Question: Is there a way Eclipse will <URL> classes from java package as 'java.util.List' without the need to choose it explicitly in every class?
(even without + + )
When I write List and eclipse auto import 'java.util.List' instead of suggesting irrelevant List as 'org.apache.xmlbeans.impl.xb.xsdschema.ListDocument.List'
I know I can <URL>, but I just want specific objects as List to be automatically imported.

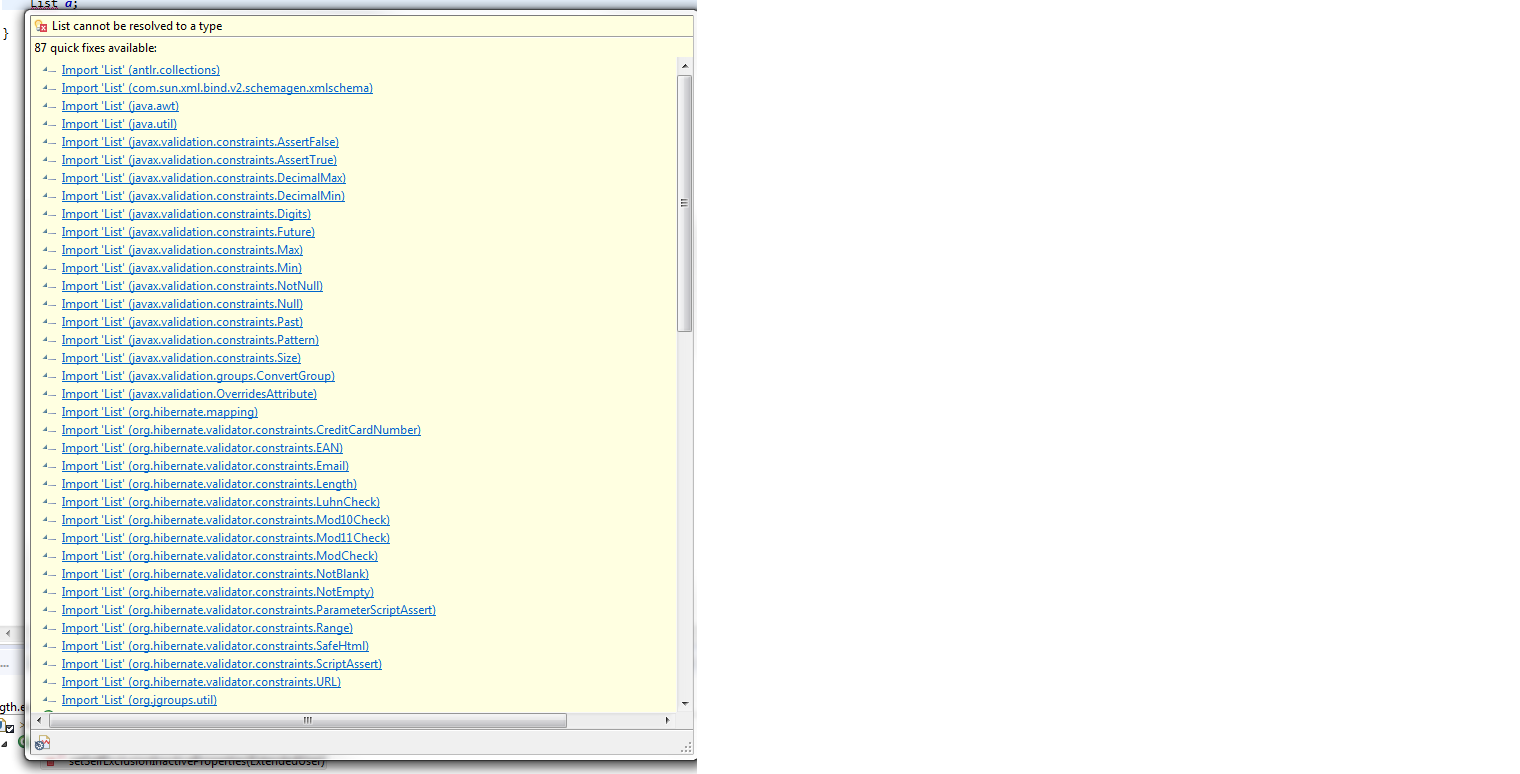
Answer: - - -
- - -
- - -
- : By default, Eclipse folds all import statements into one line so your class takes up less space on the screen. You can change this by going to Window > Preferences > Java > Editor > Folding and deselecting Imports.- : If you're really particular about the order of packages, you can go to Window > Preferences > Java > Code Style > Organize Imports and define the order of the packages as you want Eclipse to order them. It's not really worth the effort though so I'd skip it.-